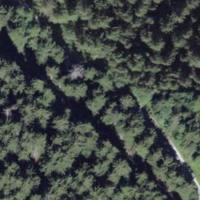
EUNIS habitat code: 43
Species observed at this site:
Laburnum alpinum